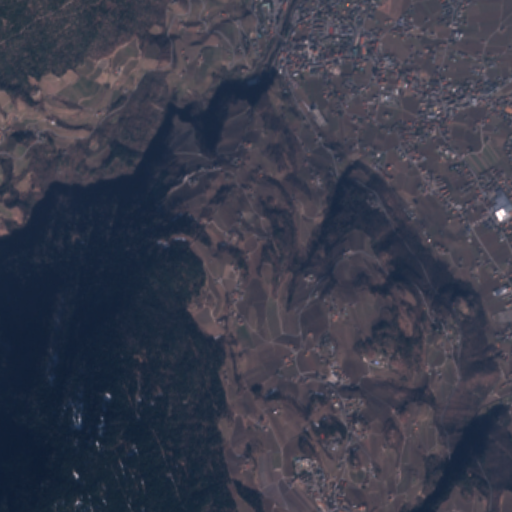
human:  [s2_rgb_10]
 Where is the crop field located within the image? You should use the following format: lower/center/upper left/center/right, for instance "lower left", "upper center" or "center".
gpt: The crop field is located in the upper right of the image.
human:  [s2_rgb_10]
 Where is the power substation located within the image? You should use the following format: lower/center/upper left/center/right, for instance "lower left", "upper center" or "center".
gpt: The power substation is located in the upper center of the image.
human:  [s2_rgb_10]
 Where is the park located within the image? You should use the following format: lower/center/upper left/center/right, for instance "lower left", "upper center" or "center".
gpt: There is no park in the image.